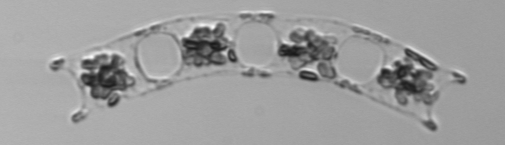
Label: Eucampia